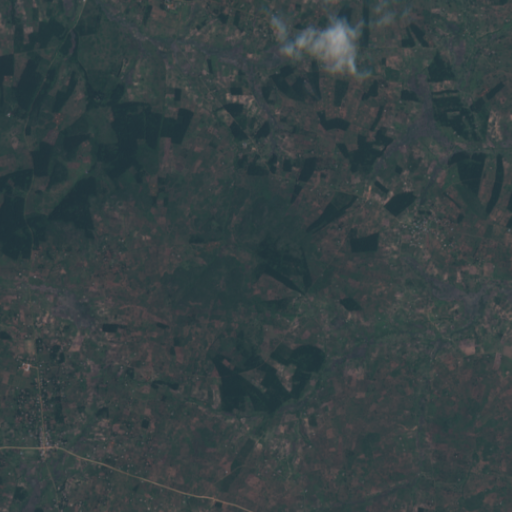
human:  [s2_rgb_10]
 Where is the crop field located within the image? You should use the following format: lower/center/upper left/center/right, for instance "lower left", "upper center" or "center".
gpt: The crop field is located in the lower right of the image.
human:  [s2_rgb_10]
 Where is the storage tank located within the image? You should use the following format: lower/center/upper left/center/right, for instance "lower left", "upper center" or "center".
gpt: The storage tank is located in the center right of the image.
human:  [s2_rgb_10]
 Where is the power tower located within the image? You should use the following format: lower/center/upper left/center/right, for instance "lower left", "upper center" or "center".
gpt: There is no power tower in the image.